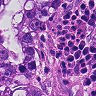
Metastatic tissue present: yes